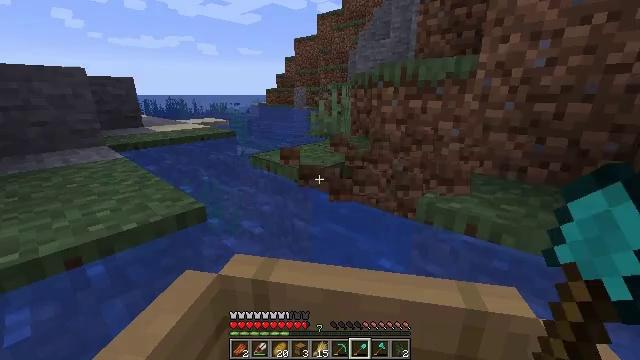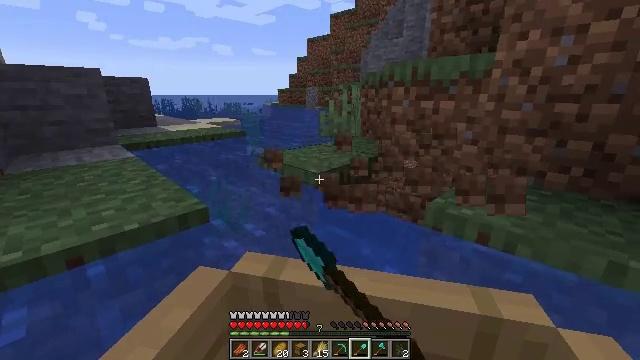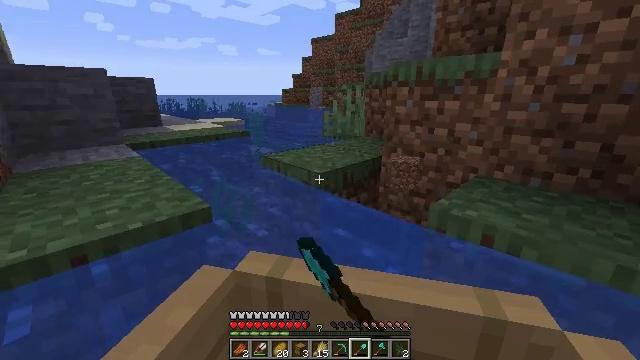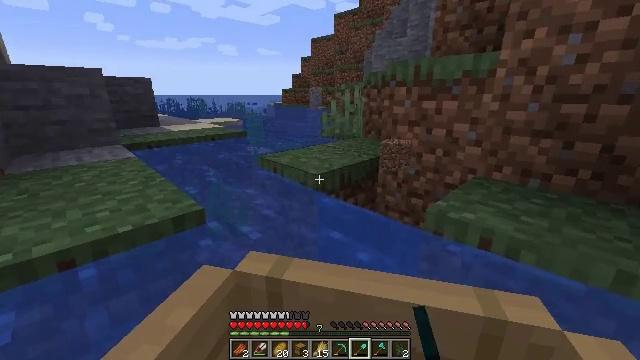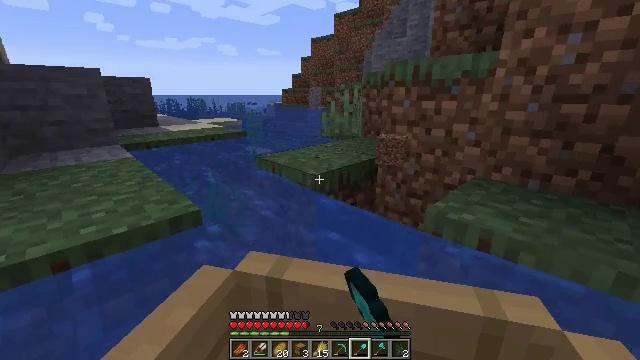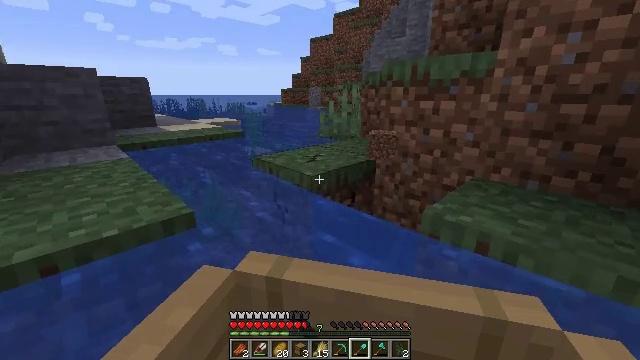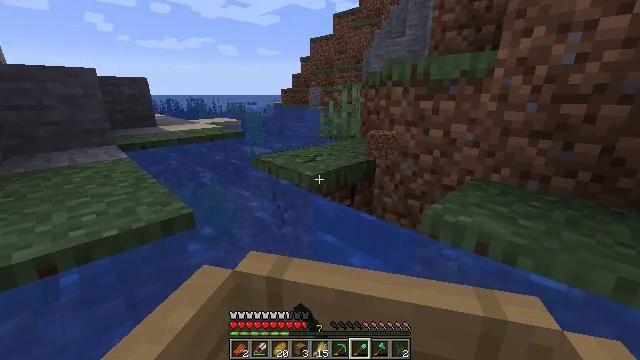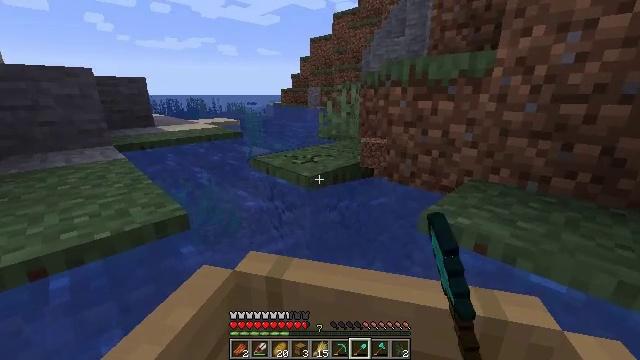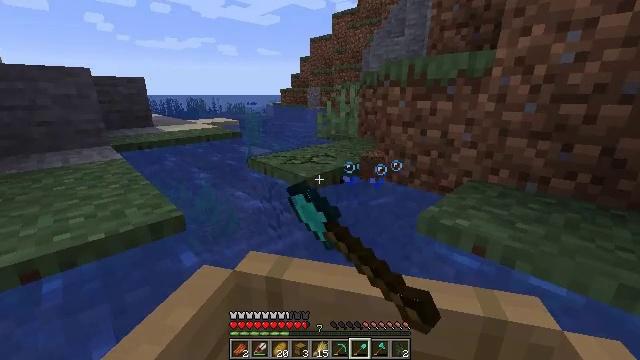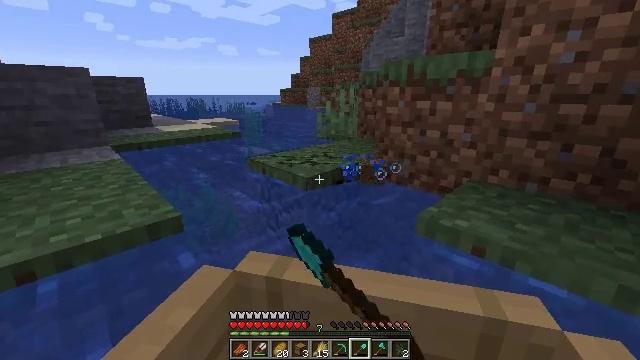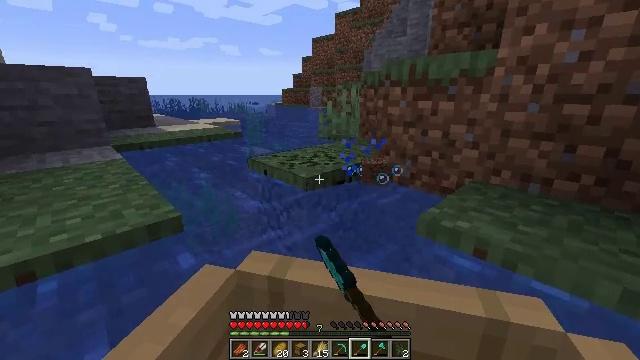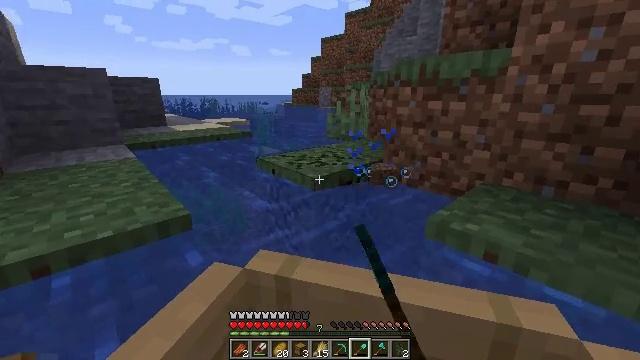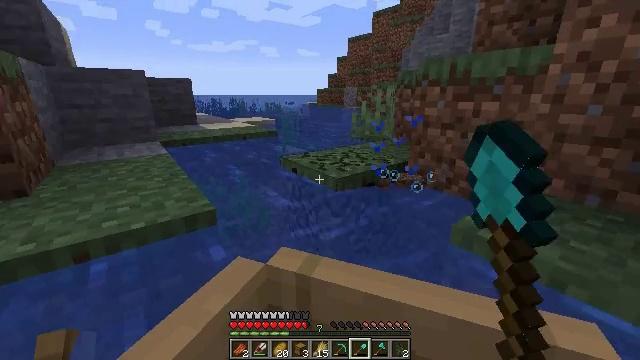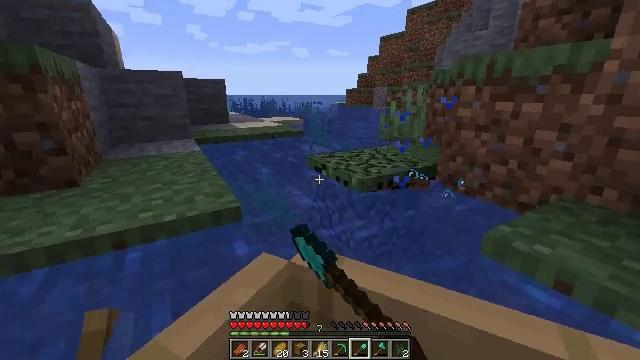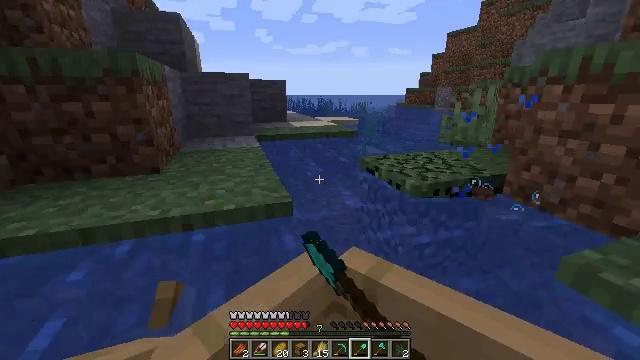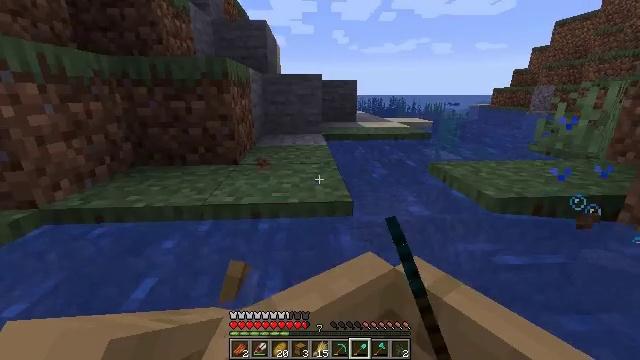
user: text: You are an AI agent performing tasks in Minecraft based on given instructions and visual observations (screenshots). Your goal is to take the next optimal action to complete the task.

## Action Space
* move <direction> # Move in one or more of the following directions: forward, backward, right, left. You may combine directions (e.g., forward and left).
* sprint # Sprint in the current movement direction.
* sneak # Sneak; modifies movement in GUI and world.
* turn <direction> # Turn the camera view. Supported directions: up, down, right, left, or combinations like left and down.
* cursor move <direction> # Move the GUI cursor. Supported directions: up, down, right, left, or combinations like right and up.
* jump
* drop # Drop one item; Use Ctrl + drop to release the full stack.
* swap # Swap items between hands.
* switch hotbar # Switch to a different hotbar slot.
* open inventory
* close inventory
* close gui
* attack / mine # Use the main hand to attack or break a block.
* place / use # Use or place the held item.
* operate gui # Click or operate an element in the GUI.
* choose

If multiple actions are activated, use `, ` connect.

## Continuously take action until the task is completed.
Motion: motion action
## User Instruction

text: Gather seagrass near the seafloor.
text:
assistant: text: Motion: turn left, attack / mine
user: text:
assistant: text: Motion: attack / mine
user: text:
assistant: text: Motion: attack / mine
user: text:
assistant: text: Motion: attack / mine
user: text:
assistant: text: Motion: attack / mine
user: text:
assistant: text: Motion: attack / mine
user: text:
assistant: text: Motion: attack / mine
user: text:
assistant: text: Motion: attack / mine
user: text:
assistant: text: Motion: attack / mine
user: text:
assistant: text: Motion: attack / mine
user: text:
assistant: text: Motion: turn left, attack / mine
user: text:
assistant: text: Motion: turn left, attack / mine
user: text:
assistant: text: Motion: turn left, attack / mine
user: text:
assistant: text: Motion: turn left, attack / mine
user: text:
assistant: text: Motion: turn left, attack / mine
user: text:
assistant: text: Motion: turn left, attack / mine
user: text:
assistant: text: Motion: attack / mine
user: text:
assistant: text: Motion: attack / mine
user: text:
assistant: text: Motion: attack / mine